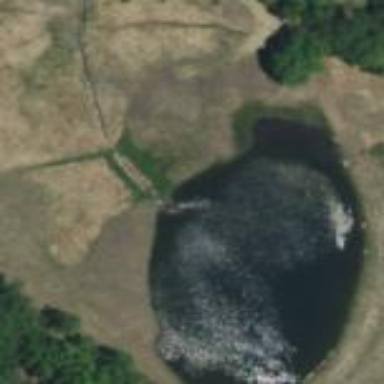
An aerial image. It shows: Reservoir used for water storage.